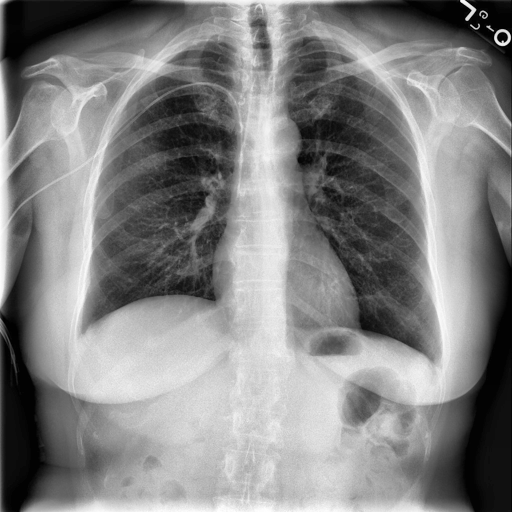
Finding: NORMAL